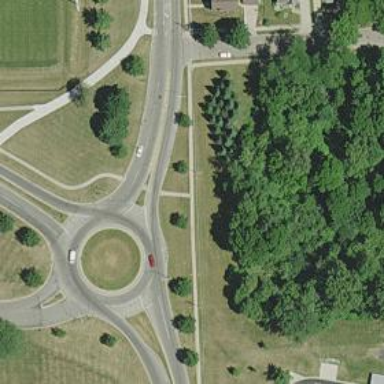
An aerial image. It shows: Tertiary road leading to roundabout junction.